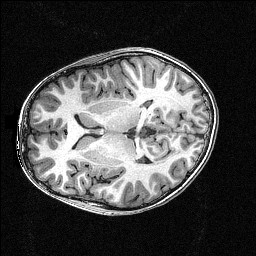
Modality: T1w
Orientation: axial
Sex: male
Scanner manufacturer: siemens
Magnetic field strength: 3 T
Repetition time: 2.3 s
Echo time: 0.00336 s